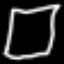
Label: square